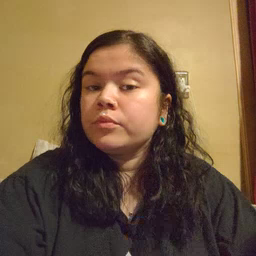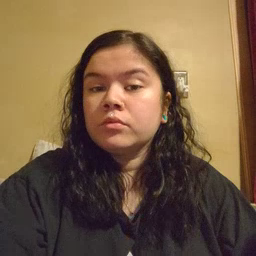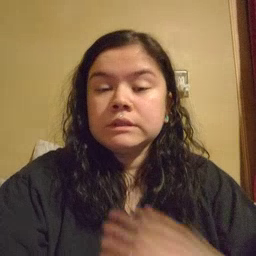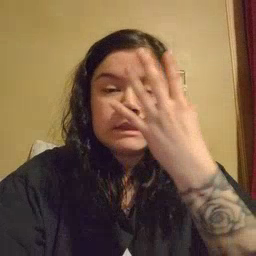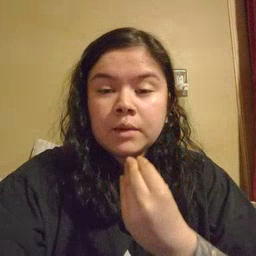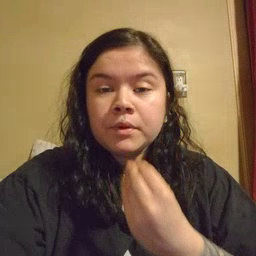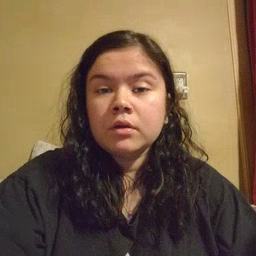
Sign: sleep